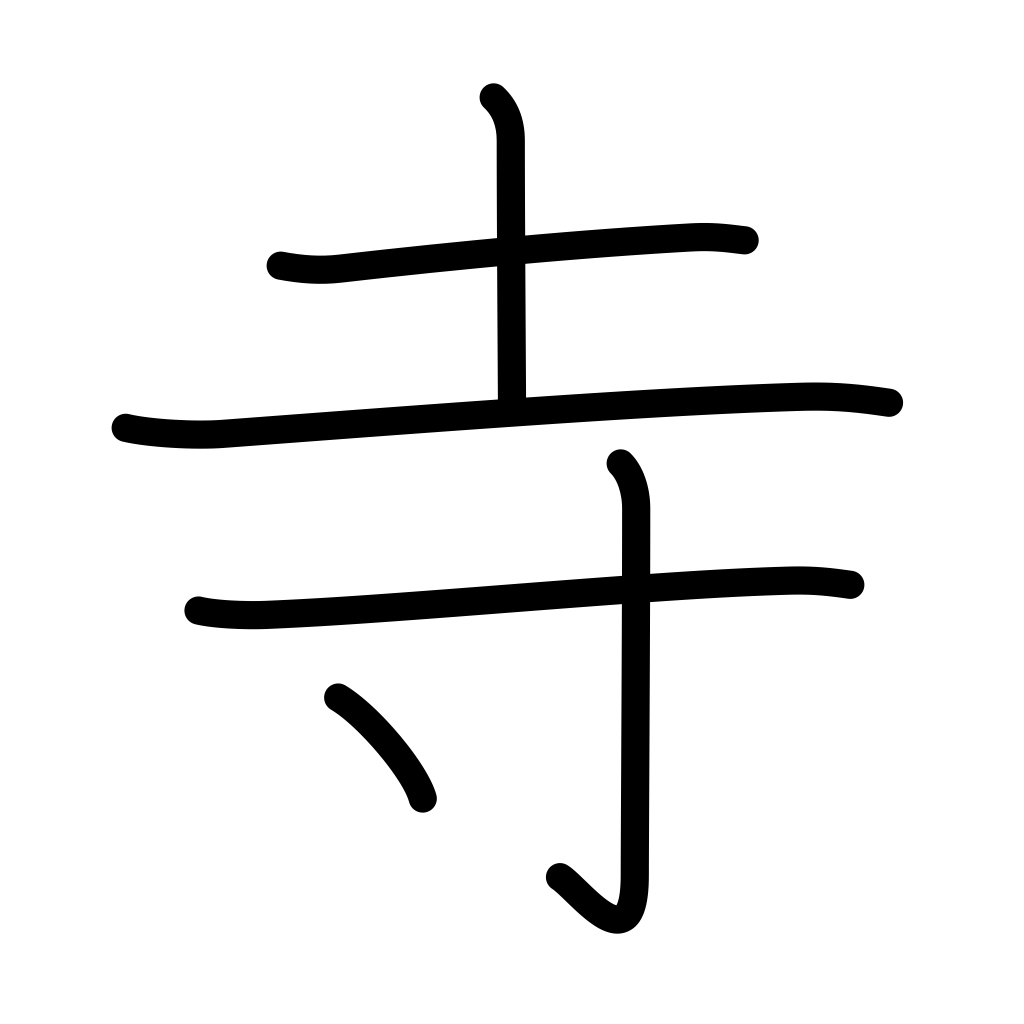
Meaning: Buddhist temple